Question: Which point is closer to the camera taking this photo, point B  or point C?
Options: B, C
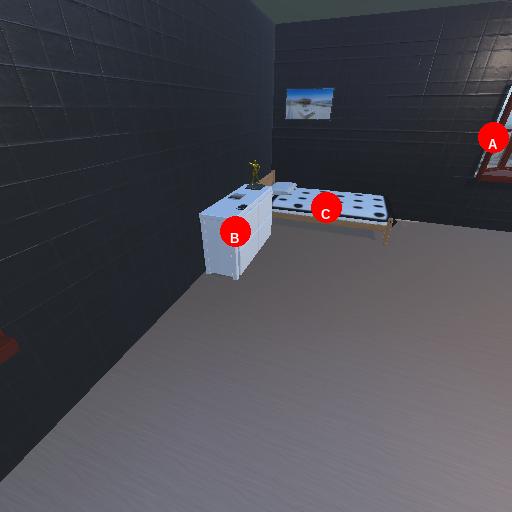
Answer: B